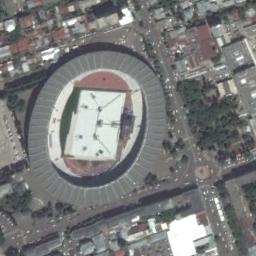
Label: stadium